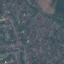
Label: Residential